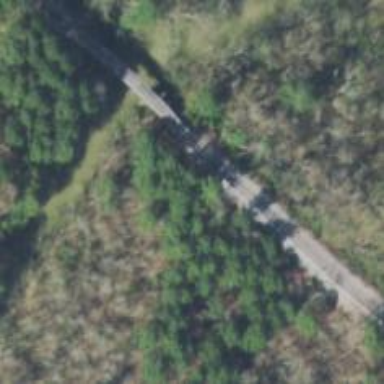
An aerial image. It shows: Railway bridge with milepost marked as KA.